Question: I am trying to make a custom embed generator using url parameters and open graph meta tags, but whenever I post the link to sites such as Discord, it uses the default tags I've set for it rather than the url parameter ones. Does anyone know how to fix this? I've posted the code and an example image of what happens below.

'''
<html prefix="og: https://ogp.me/ns#">
<head>
<meta property="og:title" content="Title">
<meta property="og:description" content="Description">
<script>
const queryString = window.location.search;
const urlParams = new URLSearchParams(queryString);
if (urlParams.has("title")) {
const title = urlParams.get("title");
document.querySelector('meta[property="og:title"]').setAttribute("content", title);
};
if (urlParams.has("desc")) {
const desc = urlParams.get("desc");
document.querySelector('meta[property="og:description"]').setAttribute("content", desc);
};
</script>
</head>
</html>
'''
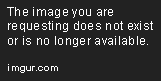
Answer: You can't expect from crawlers that fetch open graph data to execute JS on your page. Only valid solution would be to render this HTML on server.